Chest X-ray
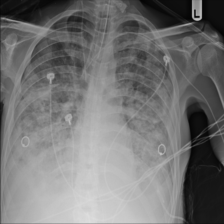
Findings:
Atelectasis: negative
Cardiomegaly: negative
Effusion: positive
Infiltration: positive
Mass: negative
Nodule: negative
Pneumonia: negative
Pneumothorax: negative
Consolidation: negative
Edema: negative
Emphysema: negative
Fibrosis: negative
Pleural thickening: negative
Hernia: negative